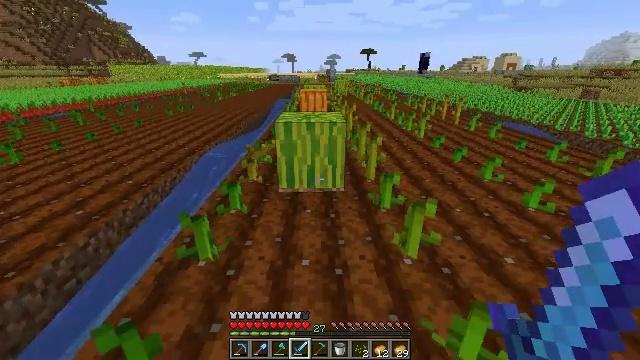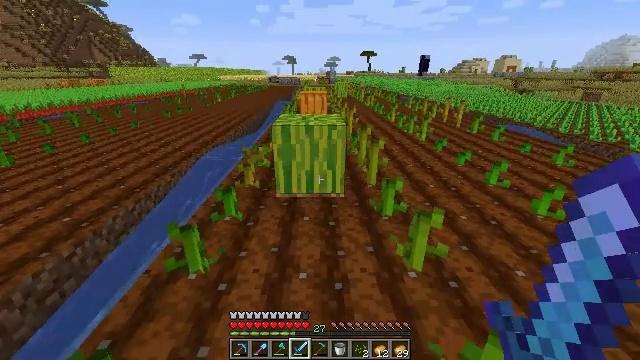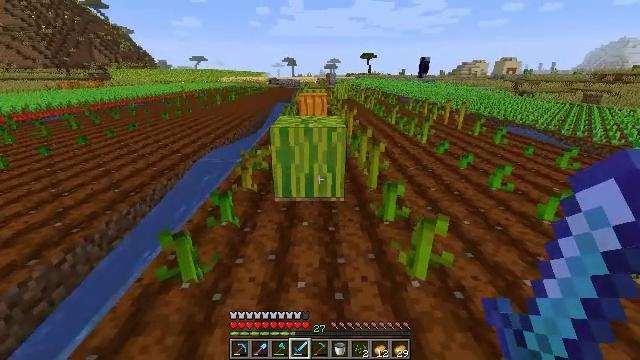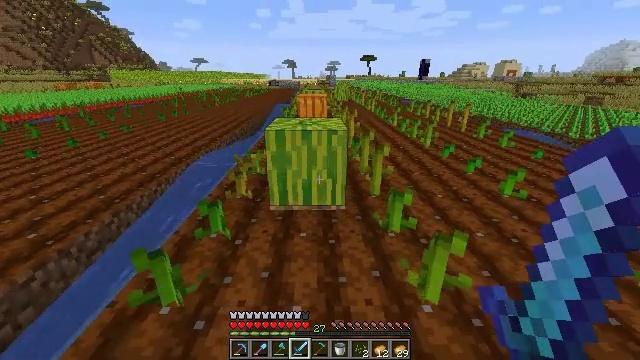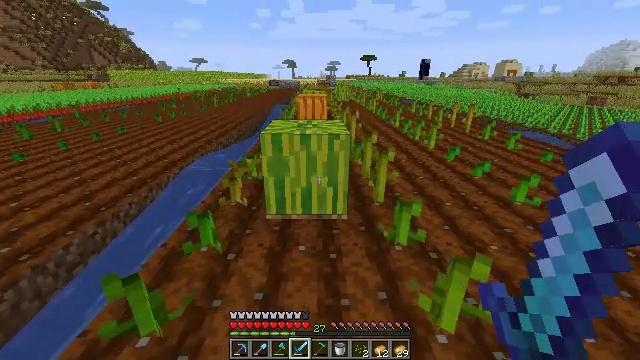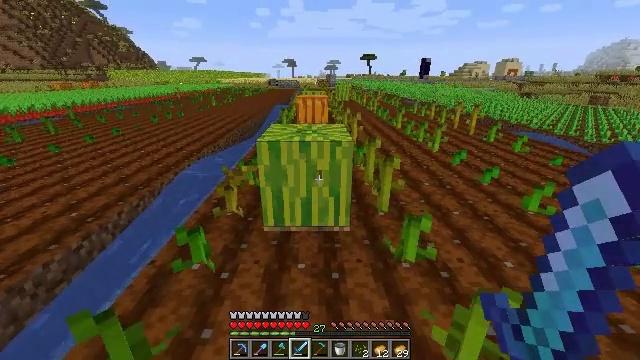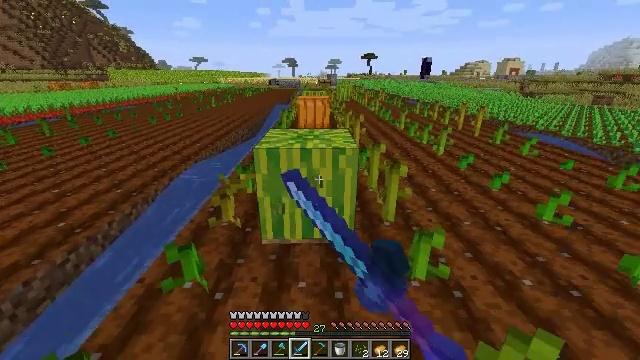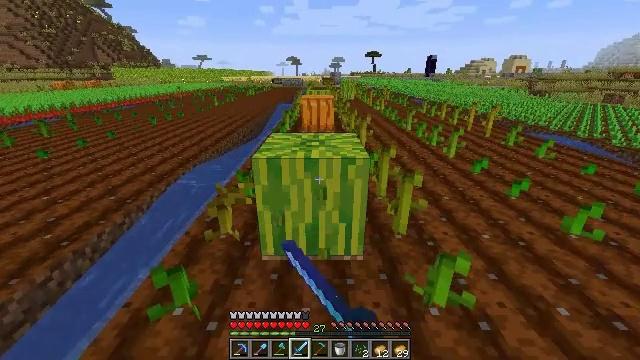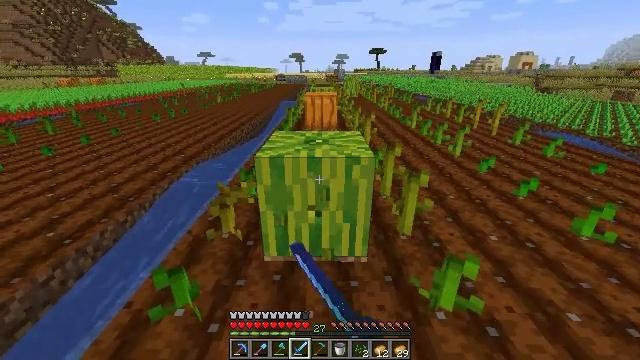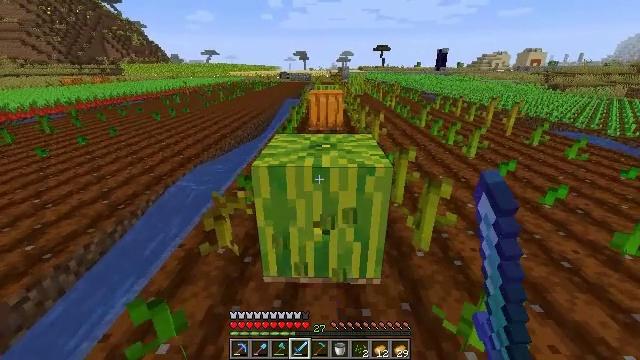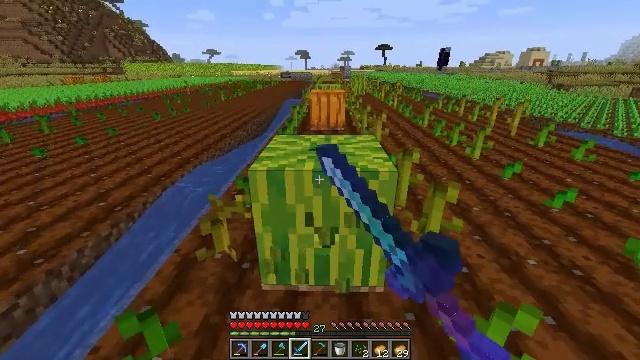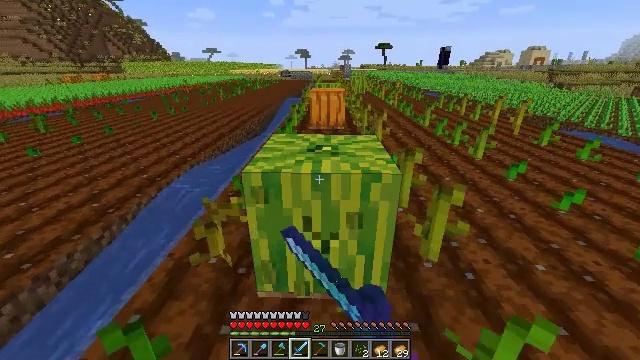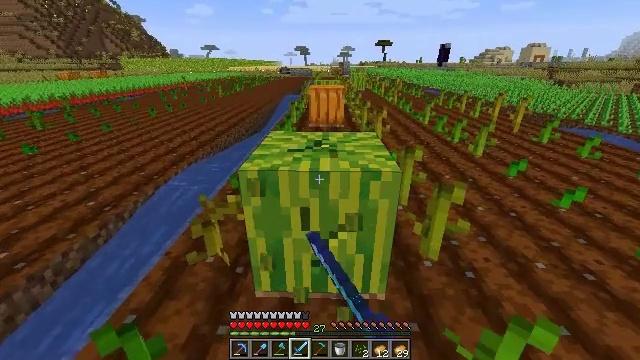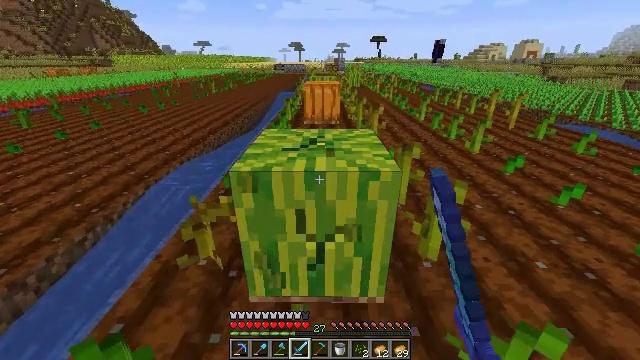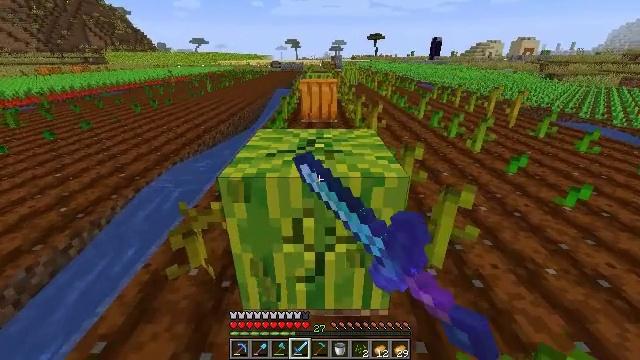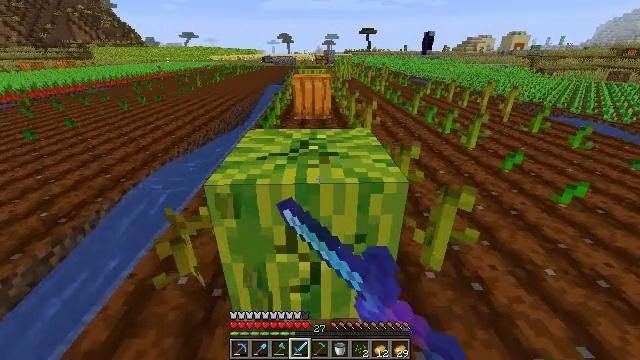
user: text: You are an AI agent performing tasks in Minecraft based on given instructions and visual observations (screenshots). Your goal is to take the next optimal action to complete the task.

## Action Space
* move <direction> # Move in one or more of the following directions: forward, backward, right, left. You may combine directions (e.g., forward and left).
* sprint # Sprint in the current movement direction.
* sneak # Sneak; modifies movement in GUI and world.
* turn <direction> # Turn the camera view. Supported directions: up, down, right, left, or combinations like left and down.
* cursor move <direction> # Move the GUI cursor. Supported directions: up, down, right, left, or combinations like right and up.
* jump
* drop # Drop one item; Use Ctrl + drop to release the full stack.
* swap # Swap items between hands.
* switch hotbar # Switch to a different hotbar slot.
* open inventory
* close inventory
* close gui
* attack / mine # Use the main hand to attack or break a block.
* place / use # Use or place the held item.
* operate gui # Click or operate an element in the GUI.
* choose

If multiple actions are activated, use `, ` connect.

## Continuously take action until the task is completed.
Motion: motion action
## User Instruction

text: Gather melon for food.
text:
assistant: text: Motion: move forward
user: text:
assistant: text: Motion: move forward
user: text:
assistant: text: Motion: move forward
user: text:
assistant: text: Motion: move forward
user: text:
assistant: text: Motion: move forward, attack / mine
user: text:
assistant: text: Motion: move forward, attack / mine
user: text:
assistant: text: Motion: move forward, attack / mine
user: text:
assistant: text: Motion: move forward, attack / mine
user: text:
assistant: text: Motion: move forward, attack / mine
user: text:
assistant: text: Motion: attack / mine
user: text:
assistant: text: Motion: attack / mine
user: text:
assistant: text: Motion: attack / mine
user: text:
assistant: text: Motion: move forward, turn right, attack / mine
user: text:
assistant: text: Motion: move forward, attack / mine
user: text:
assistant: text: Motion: move forward, turn right, attack / mine
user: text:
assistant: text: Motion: turn right, attack / mine
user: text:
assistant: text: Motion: attack / mine
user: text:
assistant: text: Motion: attack / mine
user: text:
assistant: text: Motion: attack / mine
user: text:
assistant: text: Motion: move left, attack / mine
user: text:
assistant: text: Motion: move left, attack / mine
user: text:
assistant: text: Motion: attack / mine
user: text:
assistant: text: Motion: turn right, attack / mine
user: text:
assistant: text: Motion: attack / mine
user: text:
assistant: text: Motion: attack / mine
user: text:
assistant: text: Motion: attack / mine
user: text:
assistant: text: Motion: attack / mine
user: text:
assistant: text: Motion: attack / mine
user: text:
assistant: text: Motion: attack / mine
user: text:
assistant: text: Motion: attack / mine